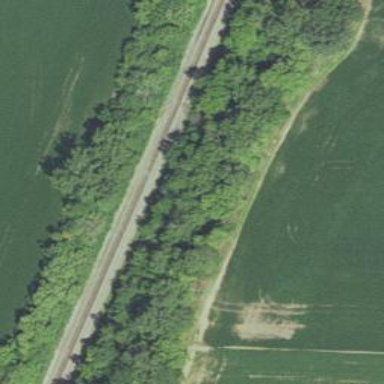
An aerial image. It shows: Railway track.